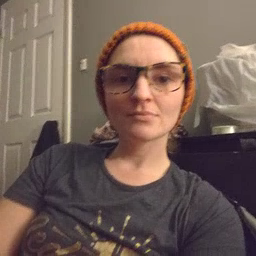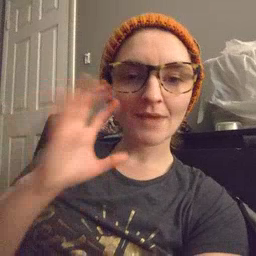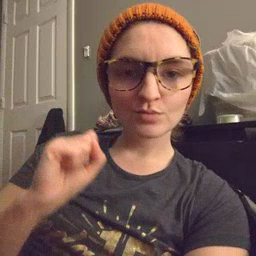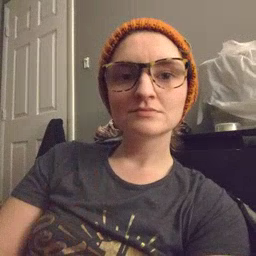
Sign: loud